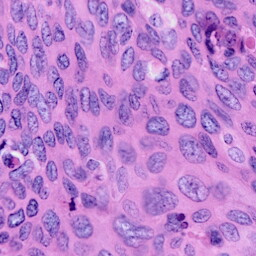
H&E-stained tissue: Cervix